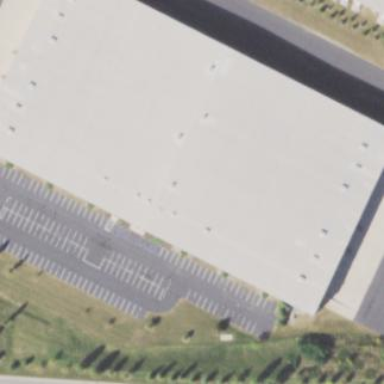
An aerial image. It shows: Warehouse.